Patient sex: M
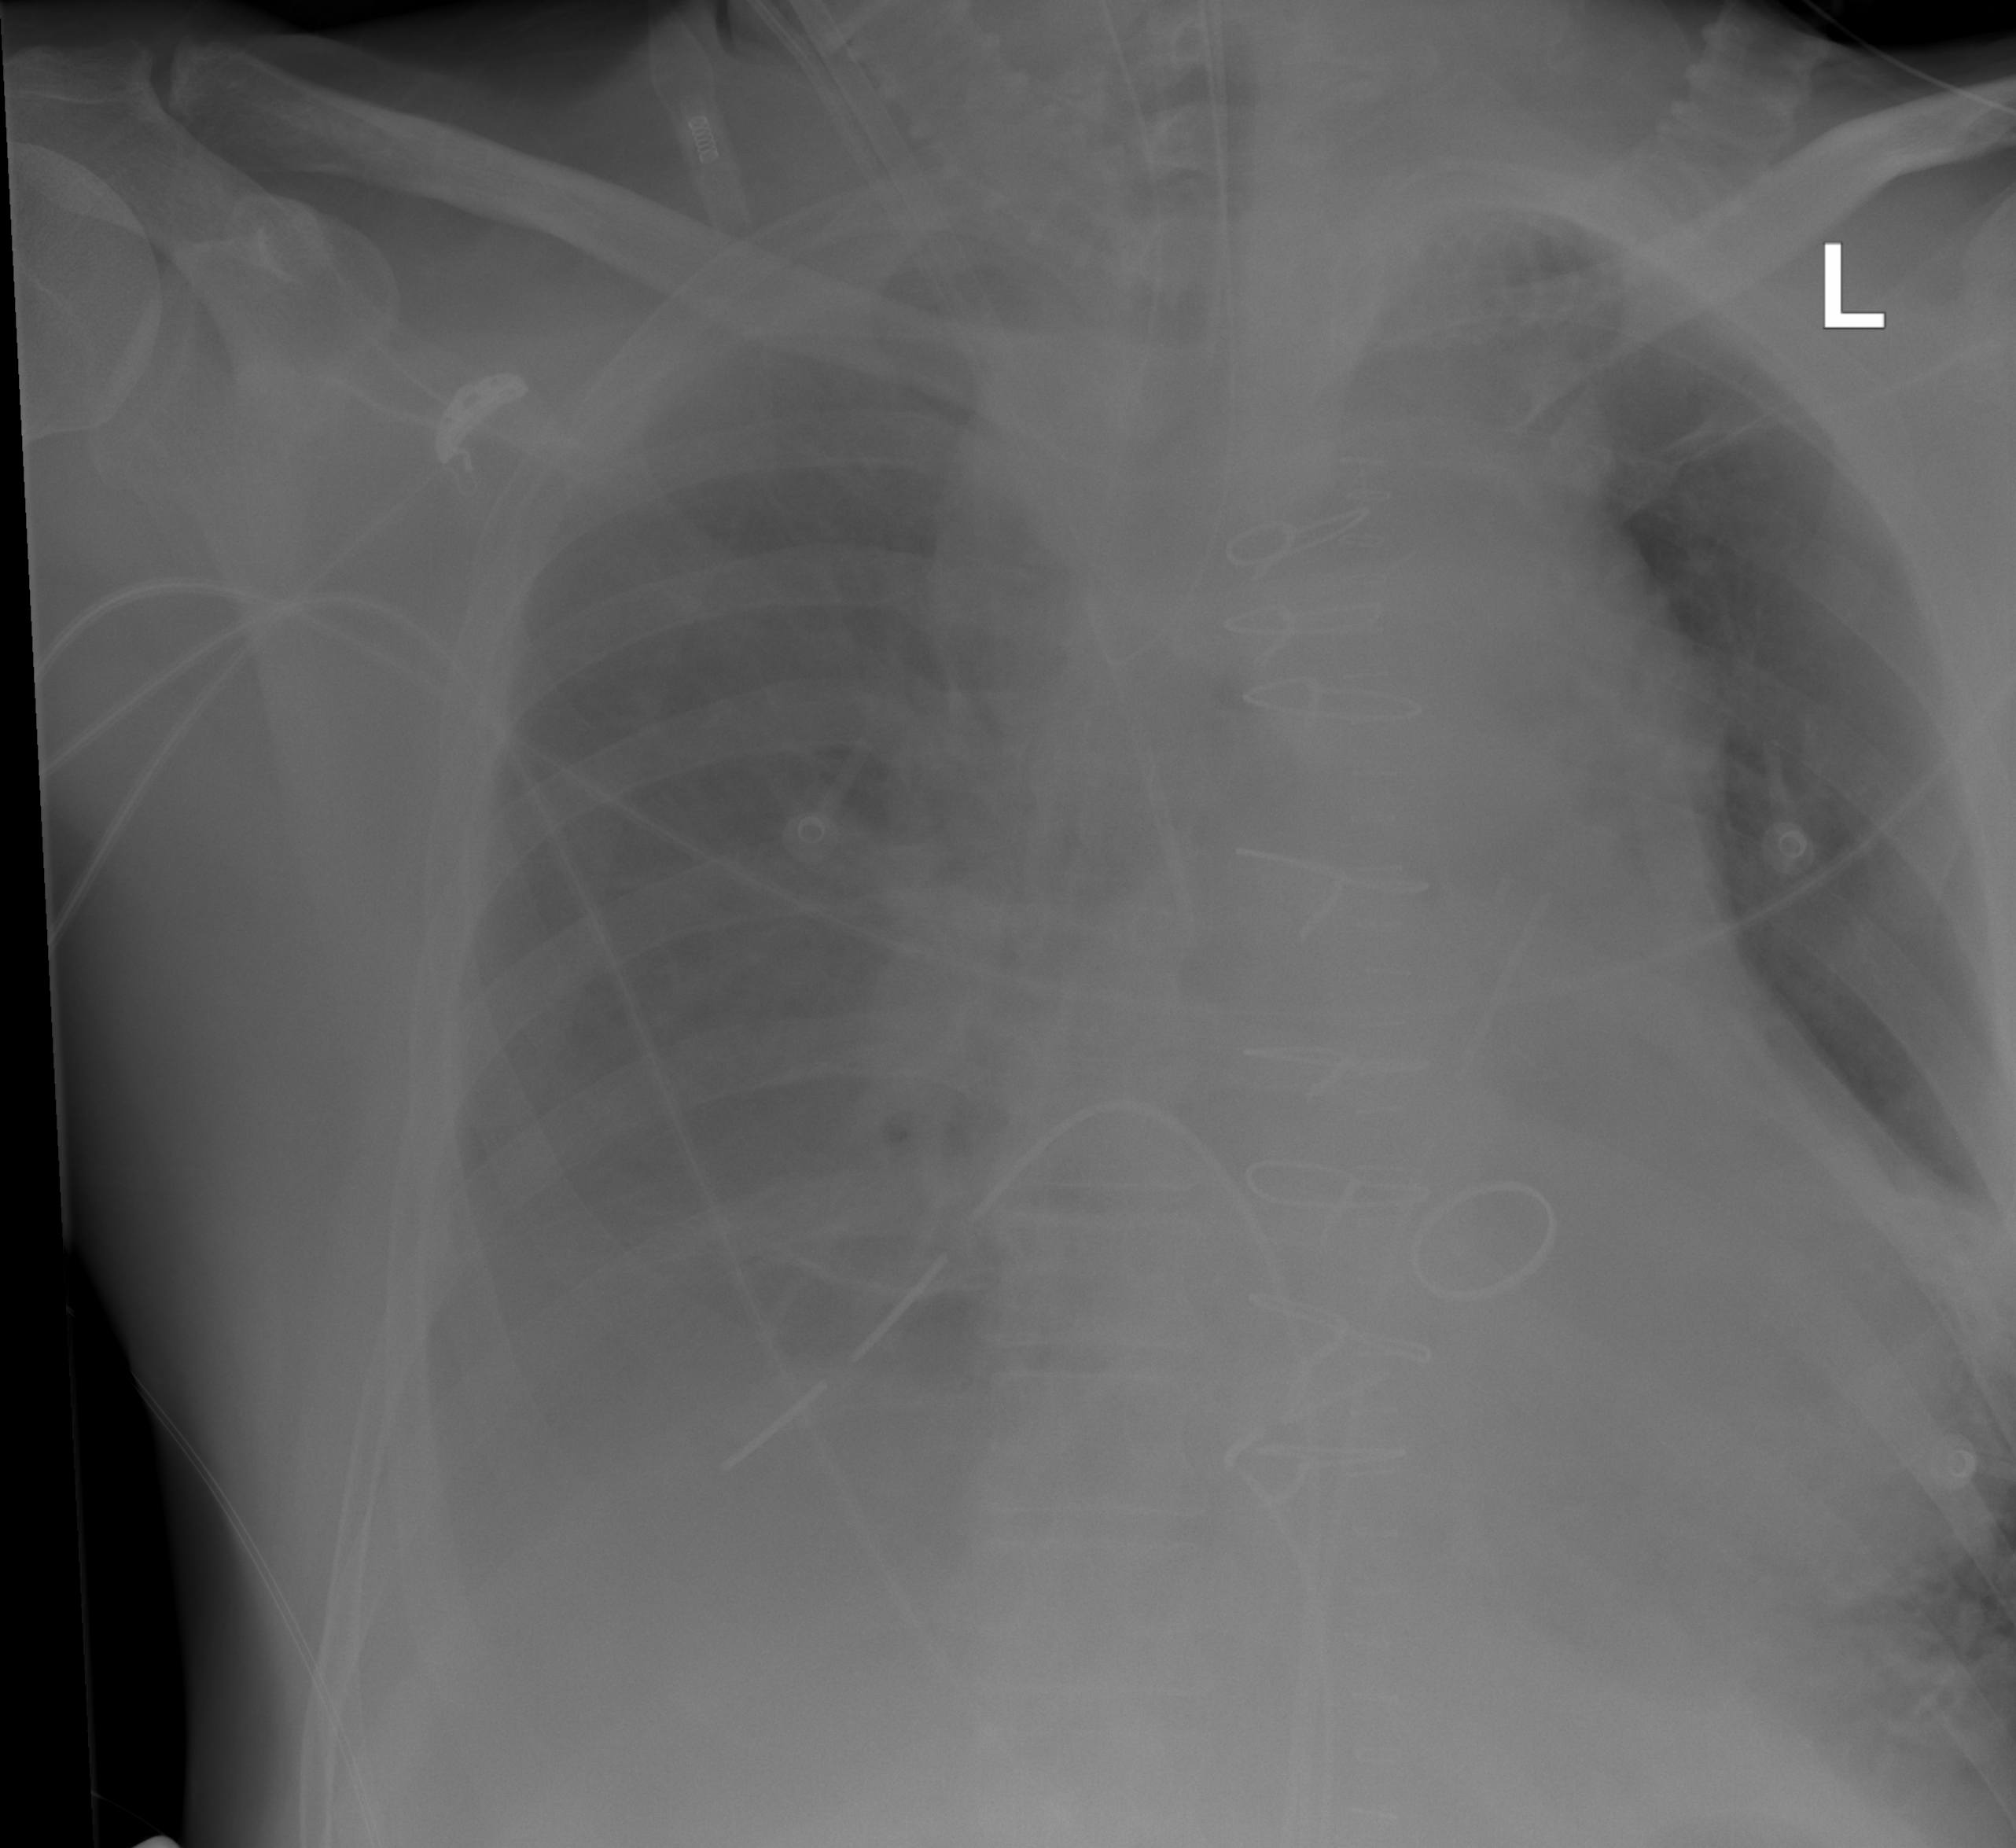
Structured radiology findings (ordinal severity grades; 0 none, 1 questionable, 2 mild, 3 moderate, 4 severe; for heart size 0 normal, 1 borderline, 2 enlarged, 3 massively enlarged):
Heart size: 2
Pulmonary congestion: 0
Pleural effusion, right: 3
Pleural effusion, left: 1
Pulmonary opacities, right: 0
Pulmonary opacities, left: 0
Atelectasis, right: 2
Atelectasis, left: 2